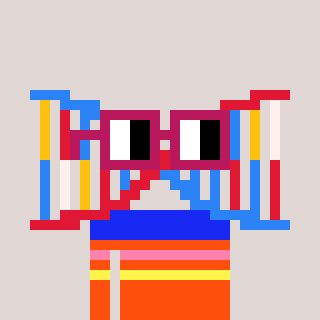
a pixel art character with square dark red glasses, a dna-shaped head and a orange-colored body on a warm background